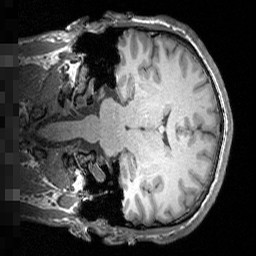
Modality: T1w
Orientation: coronal
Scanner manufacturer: siemens
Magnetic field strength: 3 T
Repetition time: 1.5 s
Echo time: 0.00291 s